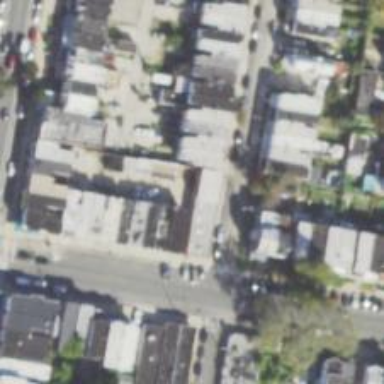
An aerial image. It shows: Alley classified as service road.